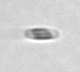
Label: pennate